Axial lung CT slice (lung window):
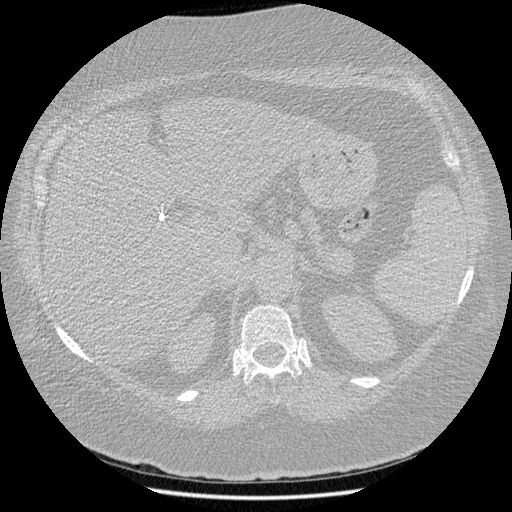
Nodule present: no